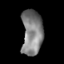
Tissue: skin
Cell type: Epithelial cells
Senescence score: 0.2681
Nuclear area (px): 915
Mean DAPI intensity: 129.031